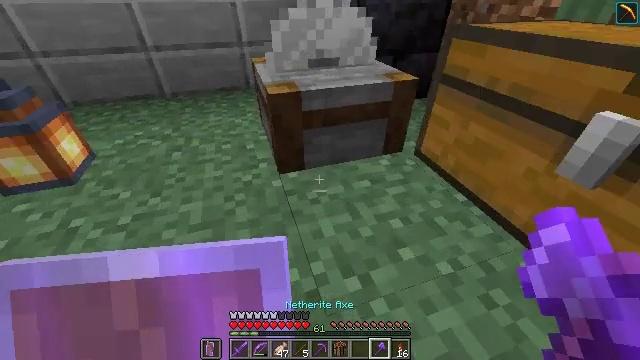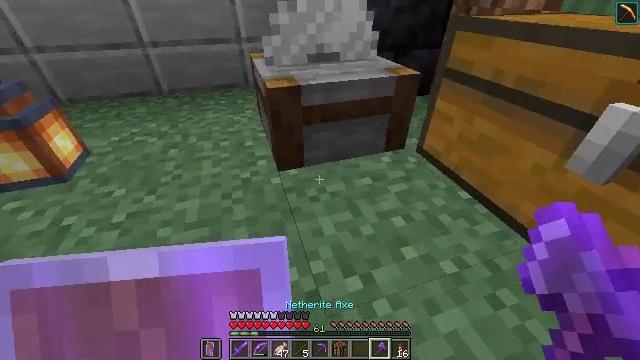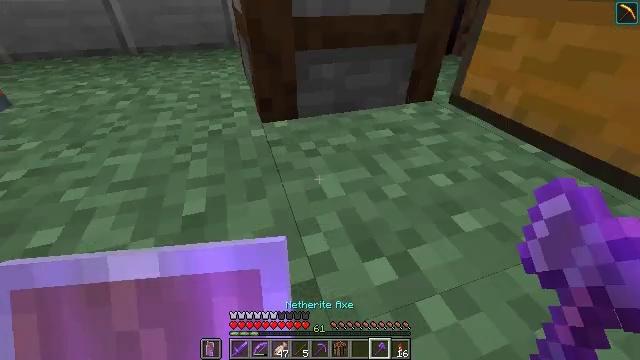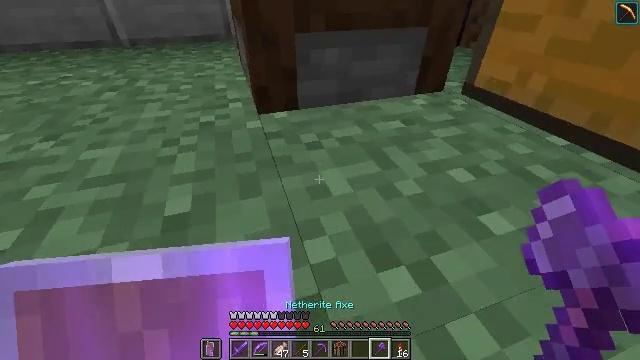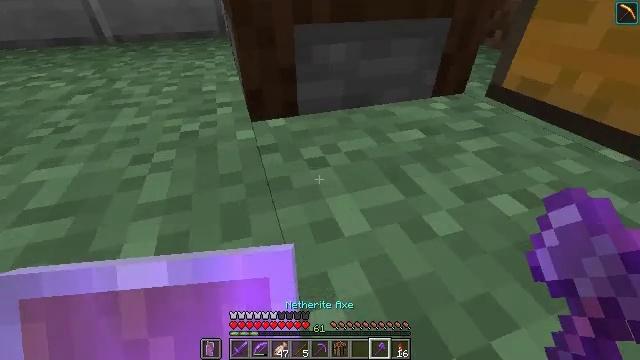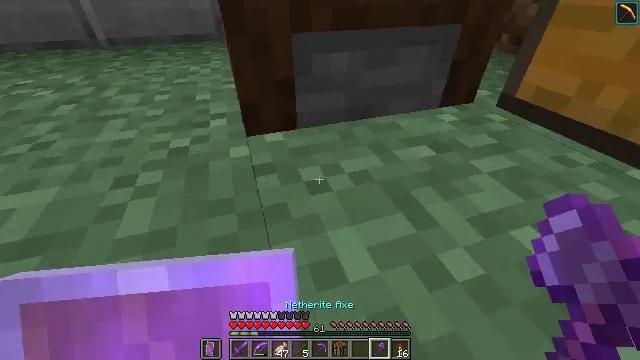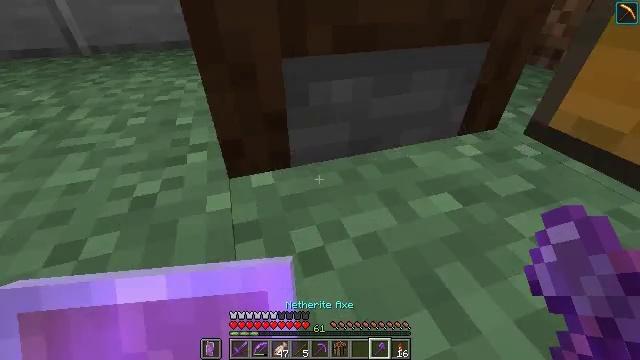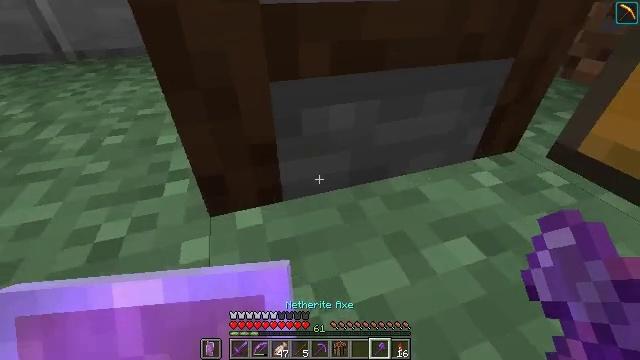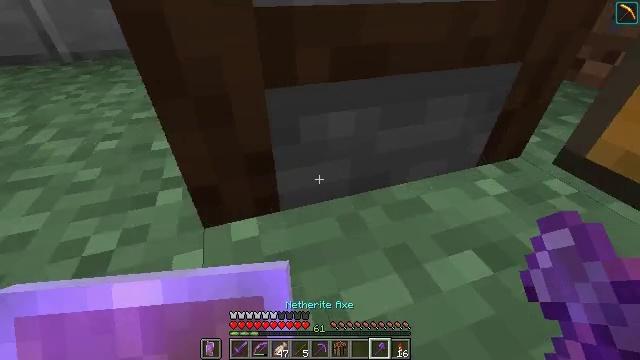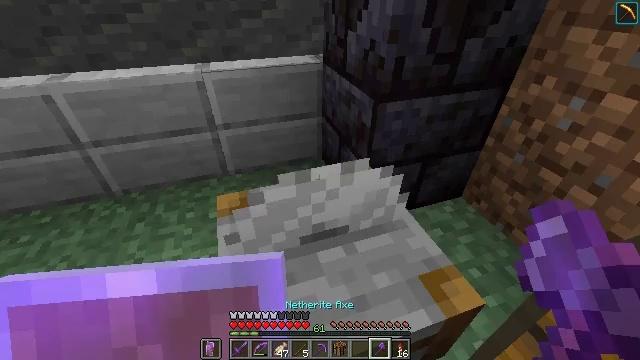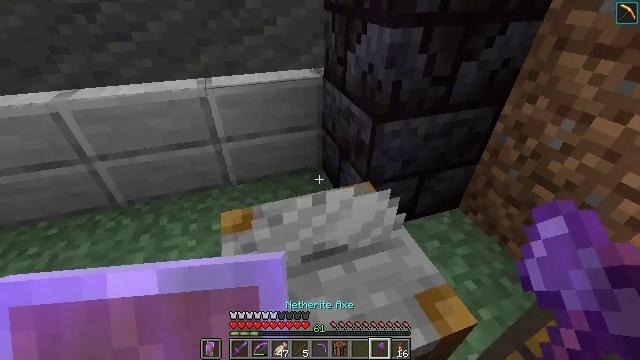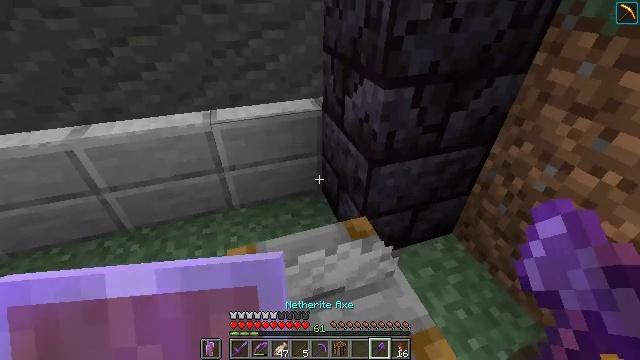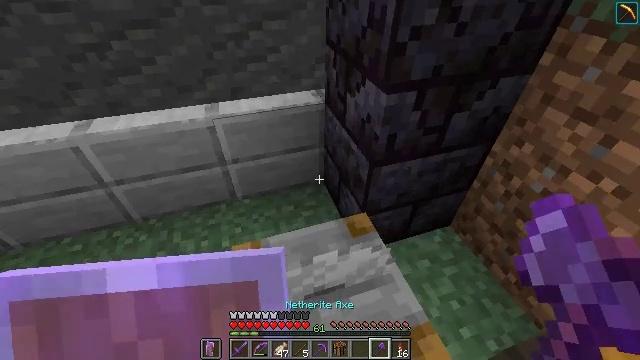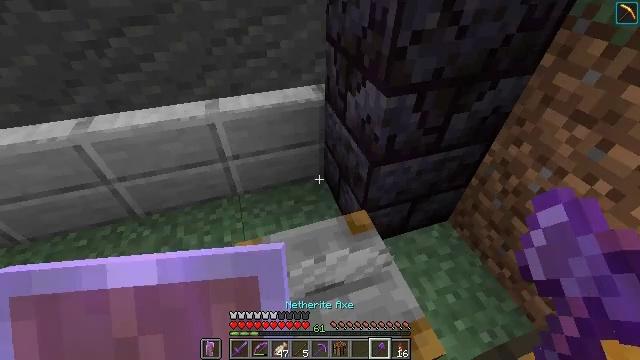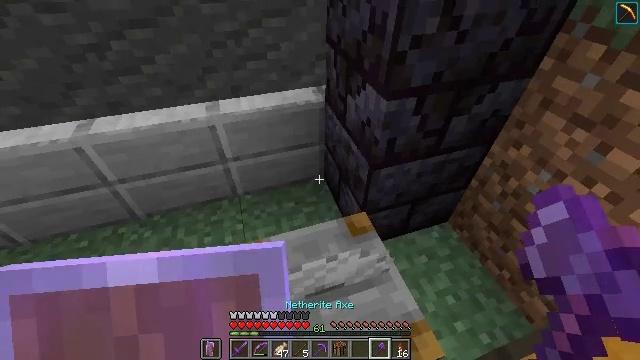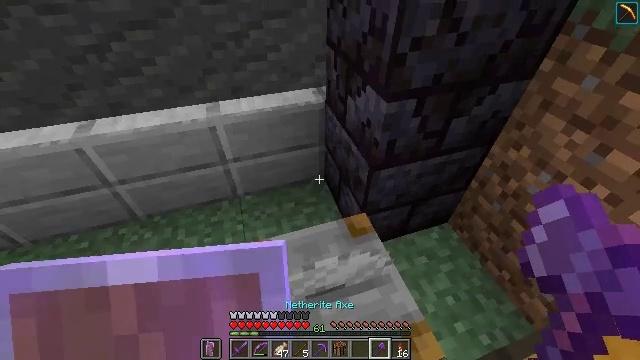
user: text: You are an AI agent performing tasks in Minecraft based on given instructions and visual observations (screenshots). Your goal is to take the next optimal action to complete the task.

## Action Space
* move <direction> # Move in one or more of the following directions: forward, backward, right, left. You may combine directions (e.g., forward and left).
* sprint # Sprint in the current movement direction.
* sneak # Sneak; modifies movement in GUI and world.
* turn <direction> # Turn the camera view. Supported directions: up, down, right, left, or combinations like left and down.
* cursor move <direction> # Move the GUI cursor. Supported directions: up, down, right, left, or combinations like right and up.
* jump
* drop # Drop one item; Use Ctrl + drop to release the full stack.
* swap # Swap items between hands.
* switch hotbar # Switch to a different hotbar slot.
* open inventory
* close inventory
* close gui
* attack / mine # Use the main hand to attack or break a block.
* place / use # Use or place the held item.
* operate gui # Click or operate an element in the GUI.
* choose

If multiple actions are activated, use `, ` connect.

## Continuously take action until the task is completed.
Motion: motion action
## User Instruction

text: Break the stonecutter to collect it.
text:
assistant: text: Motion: no_op
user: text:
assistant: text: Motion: no_op
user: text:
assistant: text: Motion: no_op
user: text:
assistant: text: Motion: no_op
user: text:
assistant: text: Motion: no_op
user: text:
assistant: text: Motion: no_op
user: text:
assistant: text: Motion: no_op
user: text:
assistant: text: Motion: no_op
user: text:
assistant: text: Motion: no_op
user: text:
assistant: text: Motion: no_op
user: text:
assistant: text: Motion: no_op
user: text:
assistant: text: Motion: turn down
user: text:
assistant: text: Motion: turn down
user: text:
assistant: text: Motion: no_op
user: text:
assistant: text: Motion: no_op
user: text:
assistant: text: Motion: turn down
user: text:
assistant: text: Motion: turn left and down
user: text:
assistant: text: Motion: turn left and down
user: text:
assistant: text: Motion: turn left and down
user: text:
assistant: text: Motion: turn left and down
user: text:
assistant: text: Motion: turn down
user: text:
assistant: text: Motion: attack / mine
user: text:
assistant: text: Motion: attack / mine
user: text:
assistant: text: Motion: attack / mine
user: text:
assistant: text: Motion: attack / mine
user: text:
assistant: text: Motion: attack / mine
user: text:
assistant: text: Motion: attack / mine
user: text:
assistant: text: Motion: attack / mine
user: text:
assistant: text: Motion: attack / mine
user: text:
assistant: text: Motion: attack / mine